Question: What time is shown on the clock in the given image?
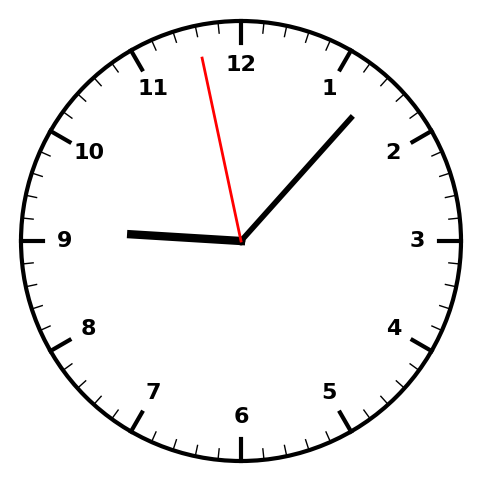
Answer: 09:06:58